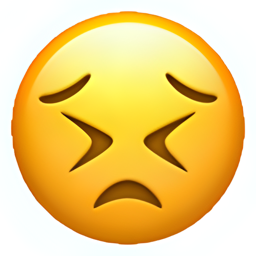
Name: persevering face
Emoji: 😣
Group: Smileys & Emotion
Sub-group: face-concerned